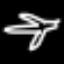
Label: airplane